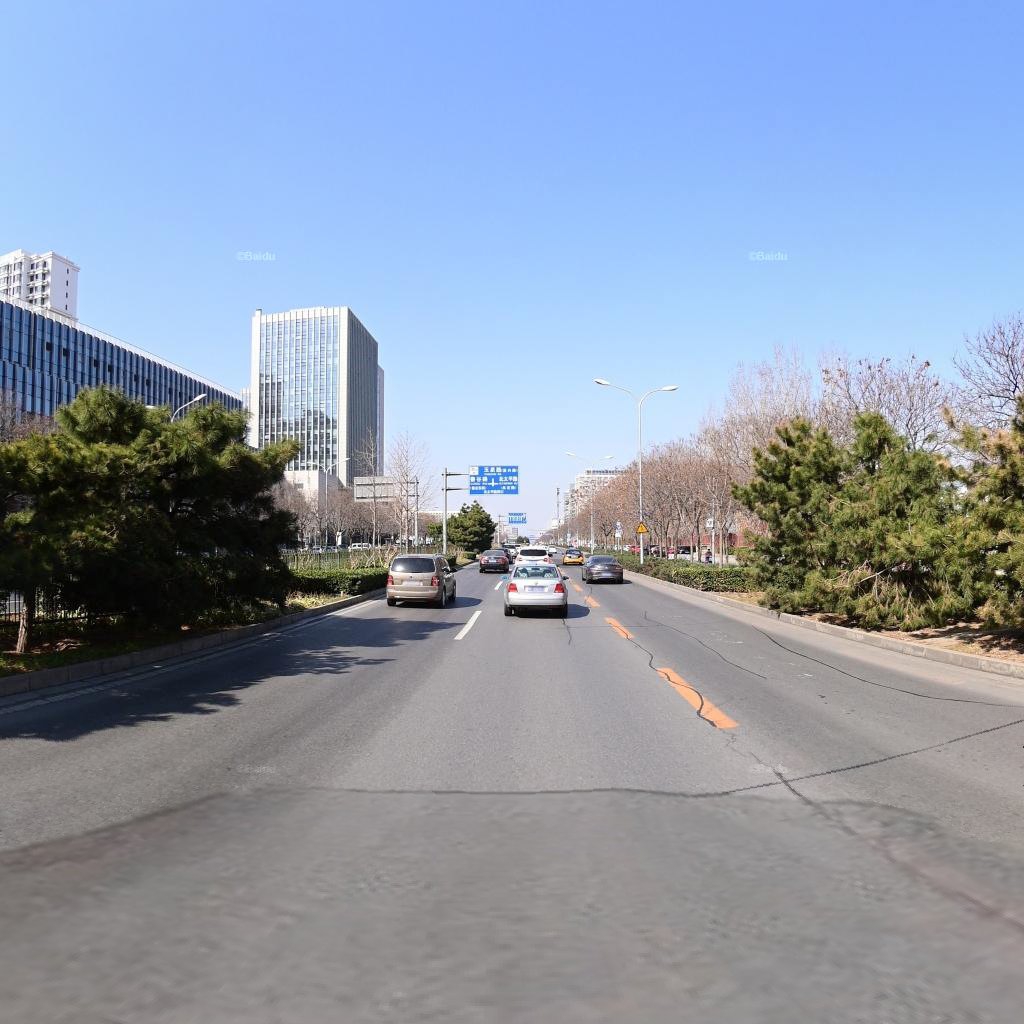
Region: Haidian
Road damage annotations: transverse patch, longitudinal patch, longitudinal patch, longitudinal patch, longitudinal patch, longitudinal patch, longitudinal patch, transverse patch